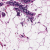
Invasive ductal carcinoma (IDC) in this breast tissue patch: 0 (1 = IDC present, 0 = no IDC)